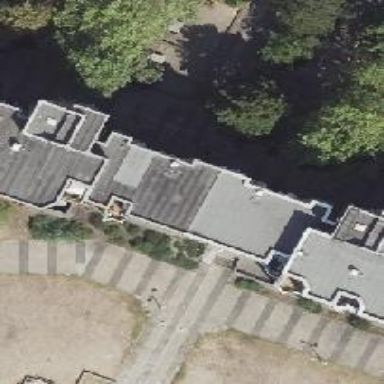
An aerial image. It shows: Parking entrance.